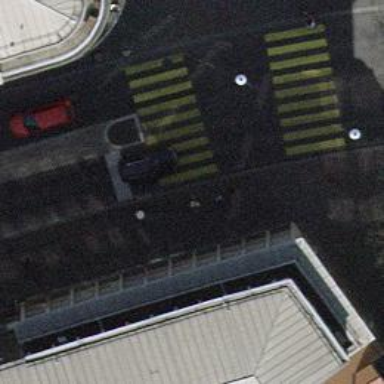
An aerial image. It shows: Road crossing with traffic signals.